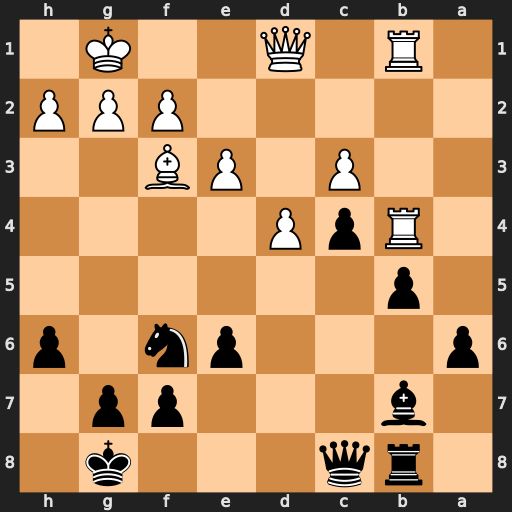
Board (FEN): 1rq3k1/1b3pp1/p3pn1p/1p6/1RpP4/2P1PB2/5PPP/1R1Q2K1
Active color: b
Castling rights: -
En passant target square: -
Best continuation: Bxf3 Qxf3 Nd5 e4 Nxb4